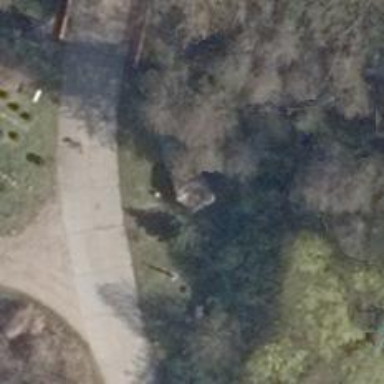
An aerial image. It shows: Picnic shelter provides comfortable rest area.